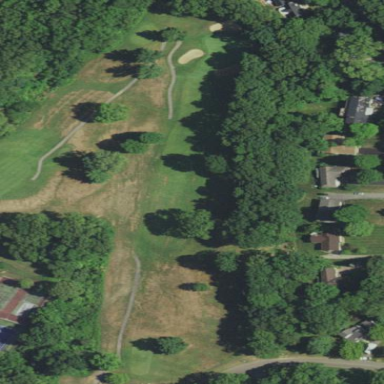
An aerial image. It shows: Grassy fairway on golf course.